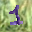
Label: 1